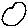
Label: circle